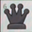
Piece: bQ